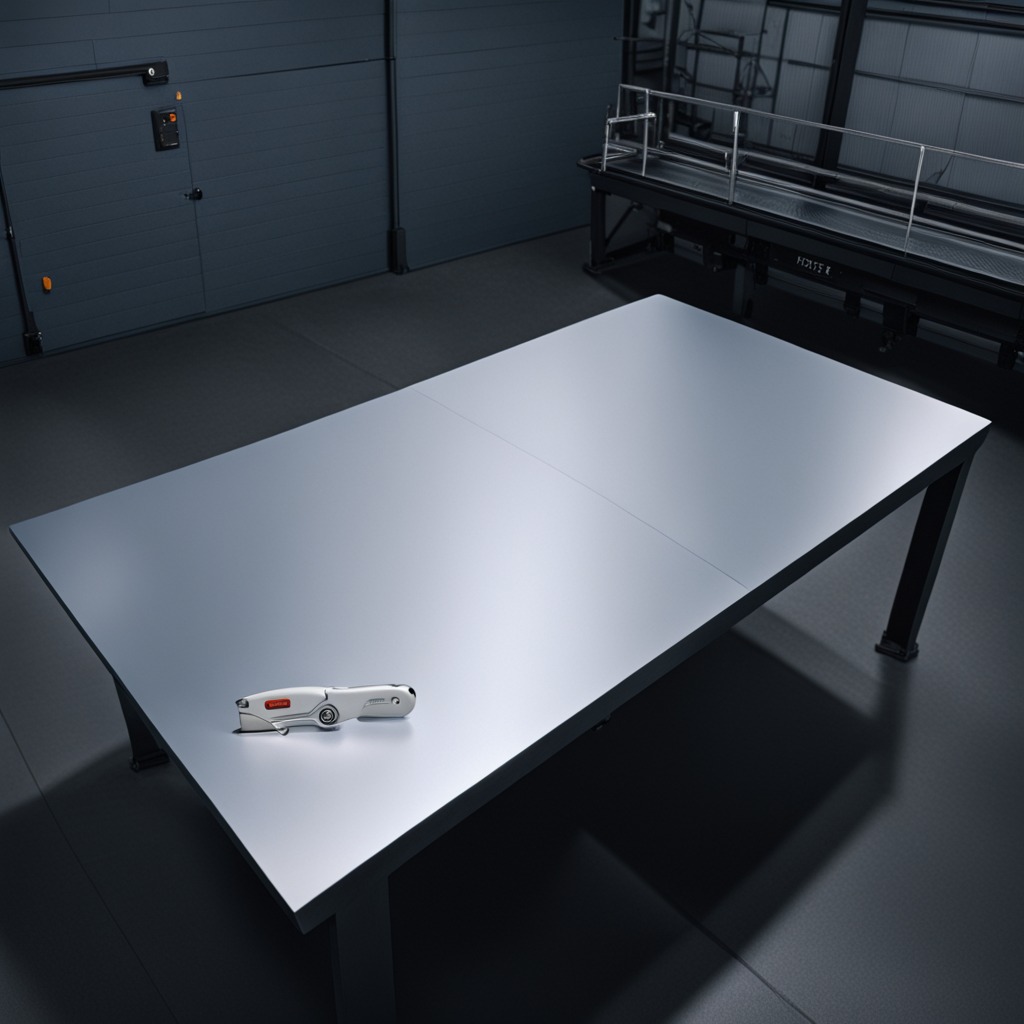
A utility knife is lying on the tabletop.